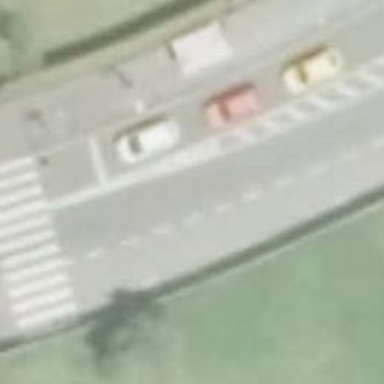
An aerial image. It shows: Road with traffic signals.